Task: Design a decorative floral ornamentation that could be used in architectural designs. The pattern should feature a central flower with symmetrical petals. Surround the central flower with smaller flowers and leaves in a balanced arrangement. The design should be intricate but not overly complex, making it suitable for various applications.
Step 862:
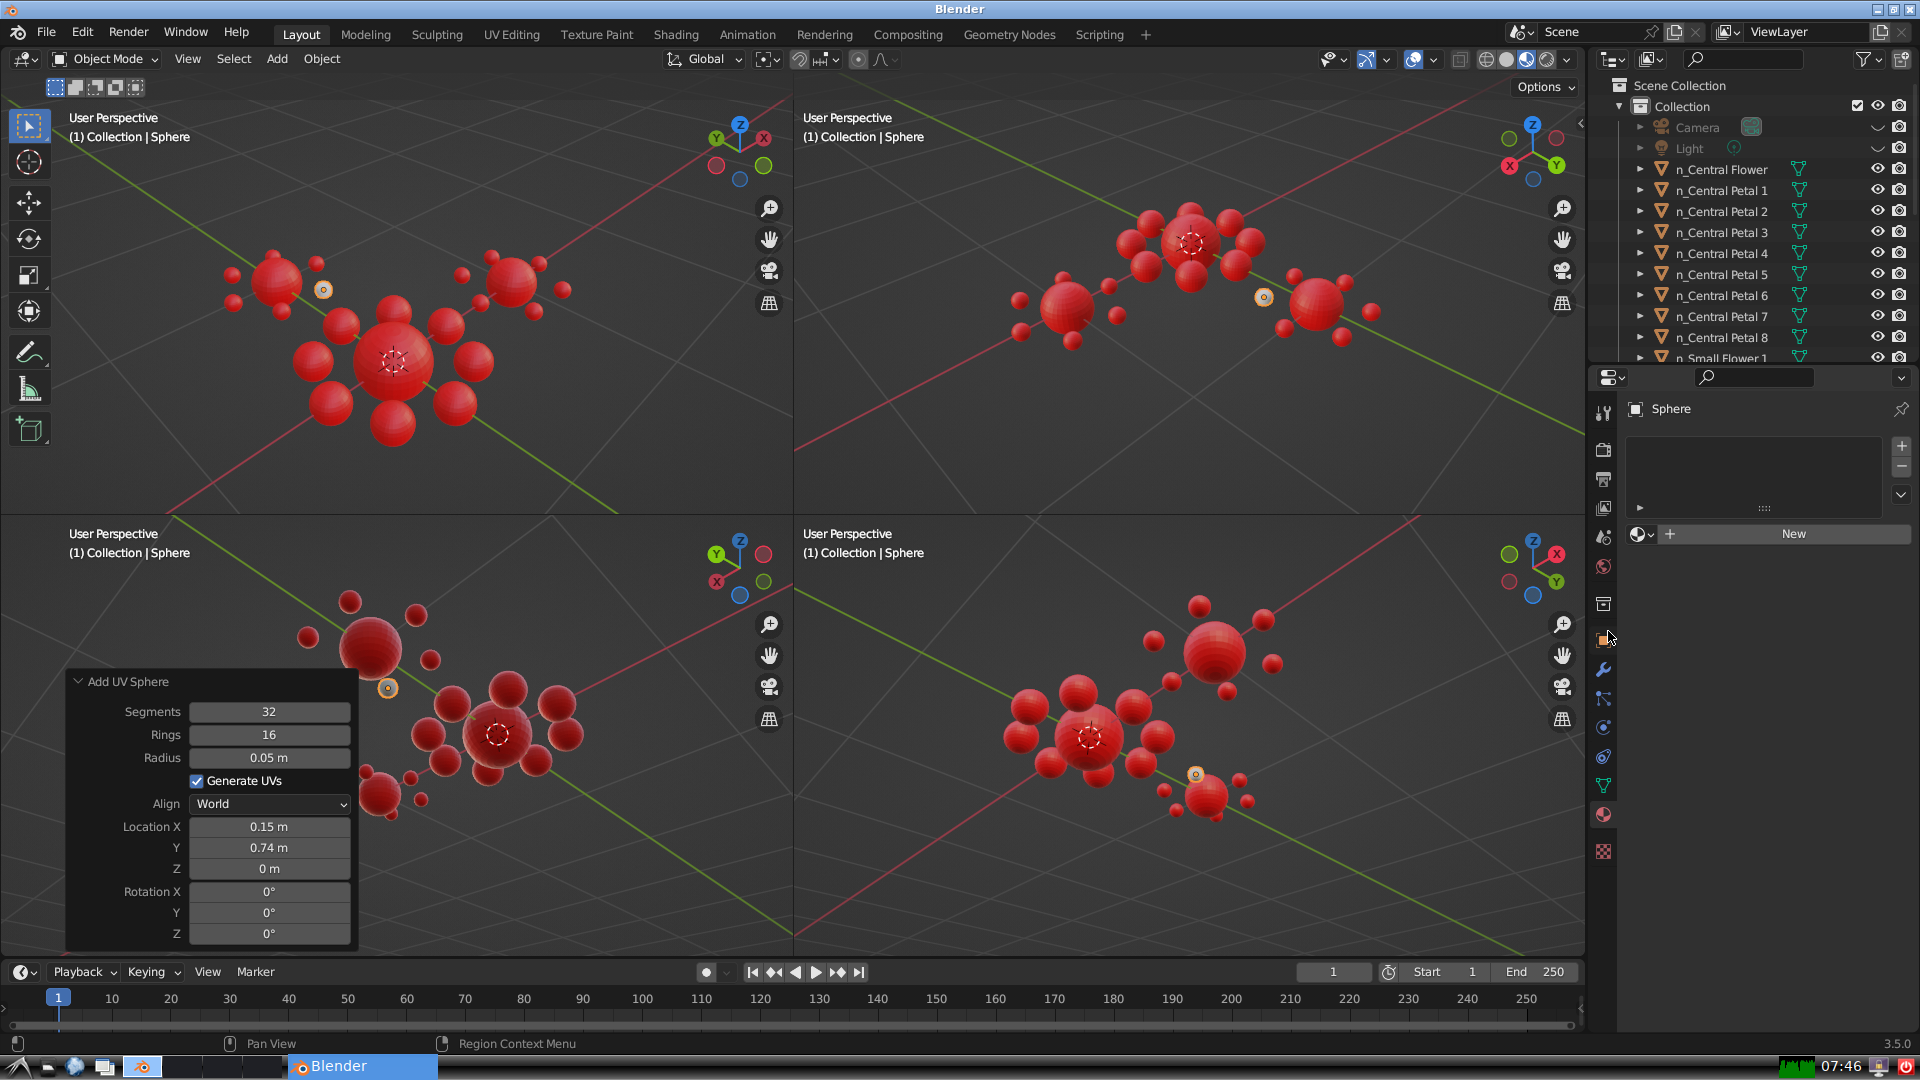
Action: click: no